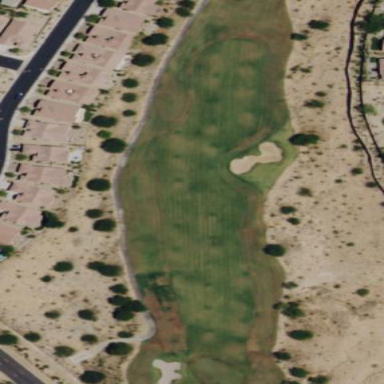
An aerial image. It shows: Lush grass fairway on golf course.